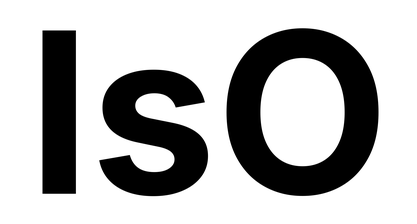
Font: Inter_Bold